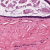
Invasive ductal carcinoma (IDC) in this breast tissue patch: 0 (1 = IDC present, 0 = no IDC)